Question: I got a little problem with the div width.
I show you an image of what I have

.
There is an outside div that has no specified width, it can be small or big.
On the right we got a image that floats on the right.
The text div contains a dynamic width that fills all the undefined width space. and inside a undefined width text.
What I want is that the overflow of the Text Div is hidden when the text width is more then the Text Div space.
The problem is how to specify a width to get the overflow on a dynamic width ?
If I don't specify any width, the image will go under the text if it's too long.
I hope I was clear enough.
Thank you for your help.
Edit:
Here is a bit of code to be more clear.
'''
<div class="outside">
<img src="img.jpg" class="img"/>
<div class="text"><p>some text that is too long</p></div>
</div>
<style>
.img {
float: right;
}
.text {
float: left;
overflow: hidden;
}
</style>
'''
The problem is that .text doesn't have any specific width, so the overflow doesn't work
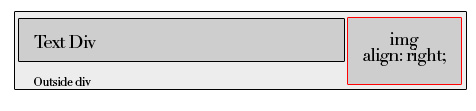
Answer: <URL>
so let me get this straight:
- -
try this
'''
<div class="container">
<img src="myimage.jpg" />
<div class="flexi"> some long content</div>
</div>
img{
float:right;
}
.container{
overflow:hidden;
zoom:1;
}
.flexi{
white-space: nowrap;
overflow:hidden;
zoom:1;
}
'''